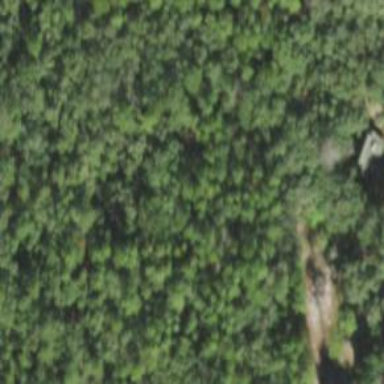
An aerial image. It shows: Mixed woodland with various types of leaves.